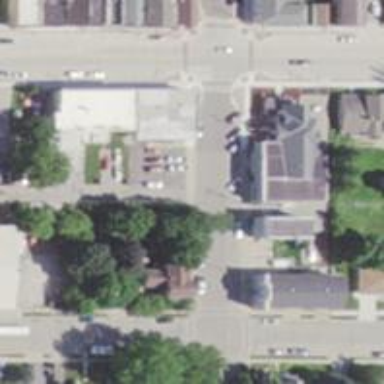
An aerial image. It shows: Alleyway designated as service road.